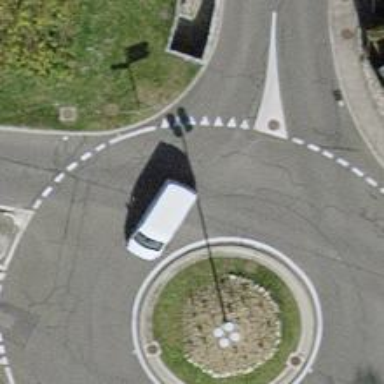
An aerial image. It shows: Secondary road with asphalt surface leading to roundabout junction.